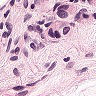
Metastatic tissue present: yes